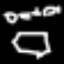
Label: octagon